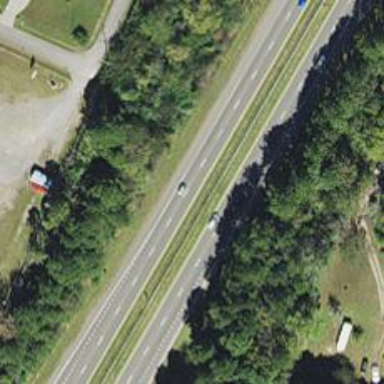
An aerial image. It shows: Trunk highway with expressway features.